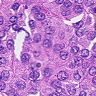
Metastatic tissue present: yes